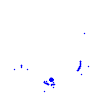
Particle: kaon